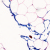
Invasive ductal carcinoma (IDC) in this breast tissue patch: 0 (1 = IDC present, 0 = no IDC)